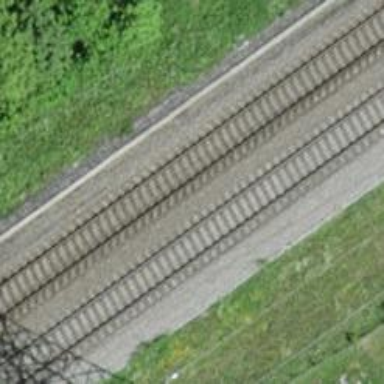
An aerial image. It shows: Railway track with contact line for electrification.